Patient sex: M
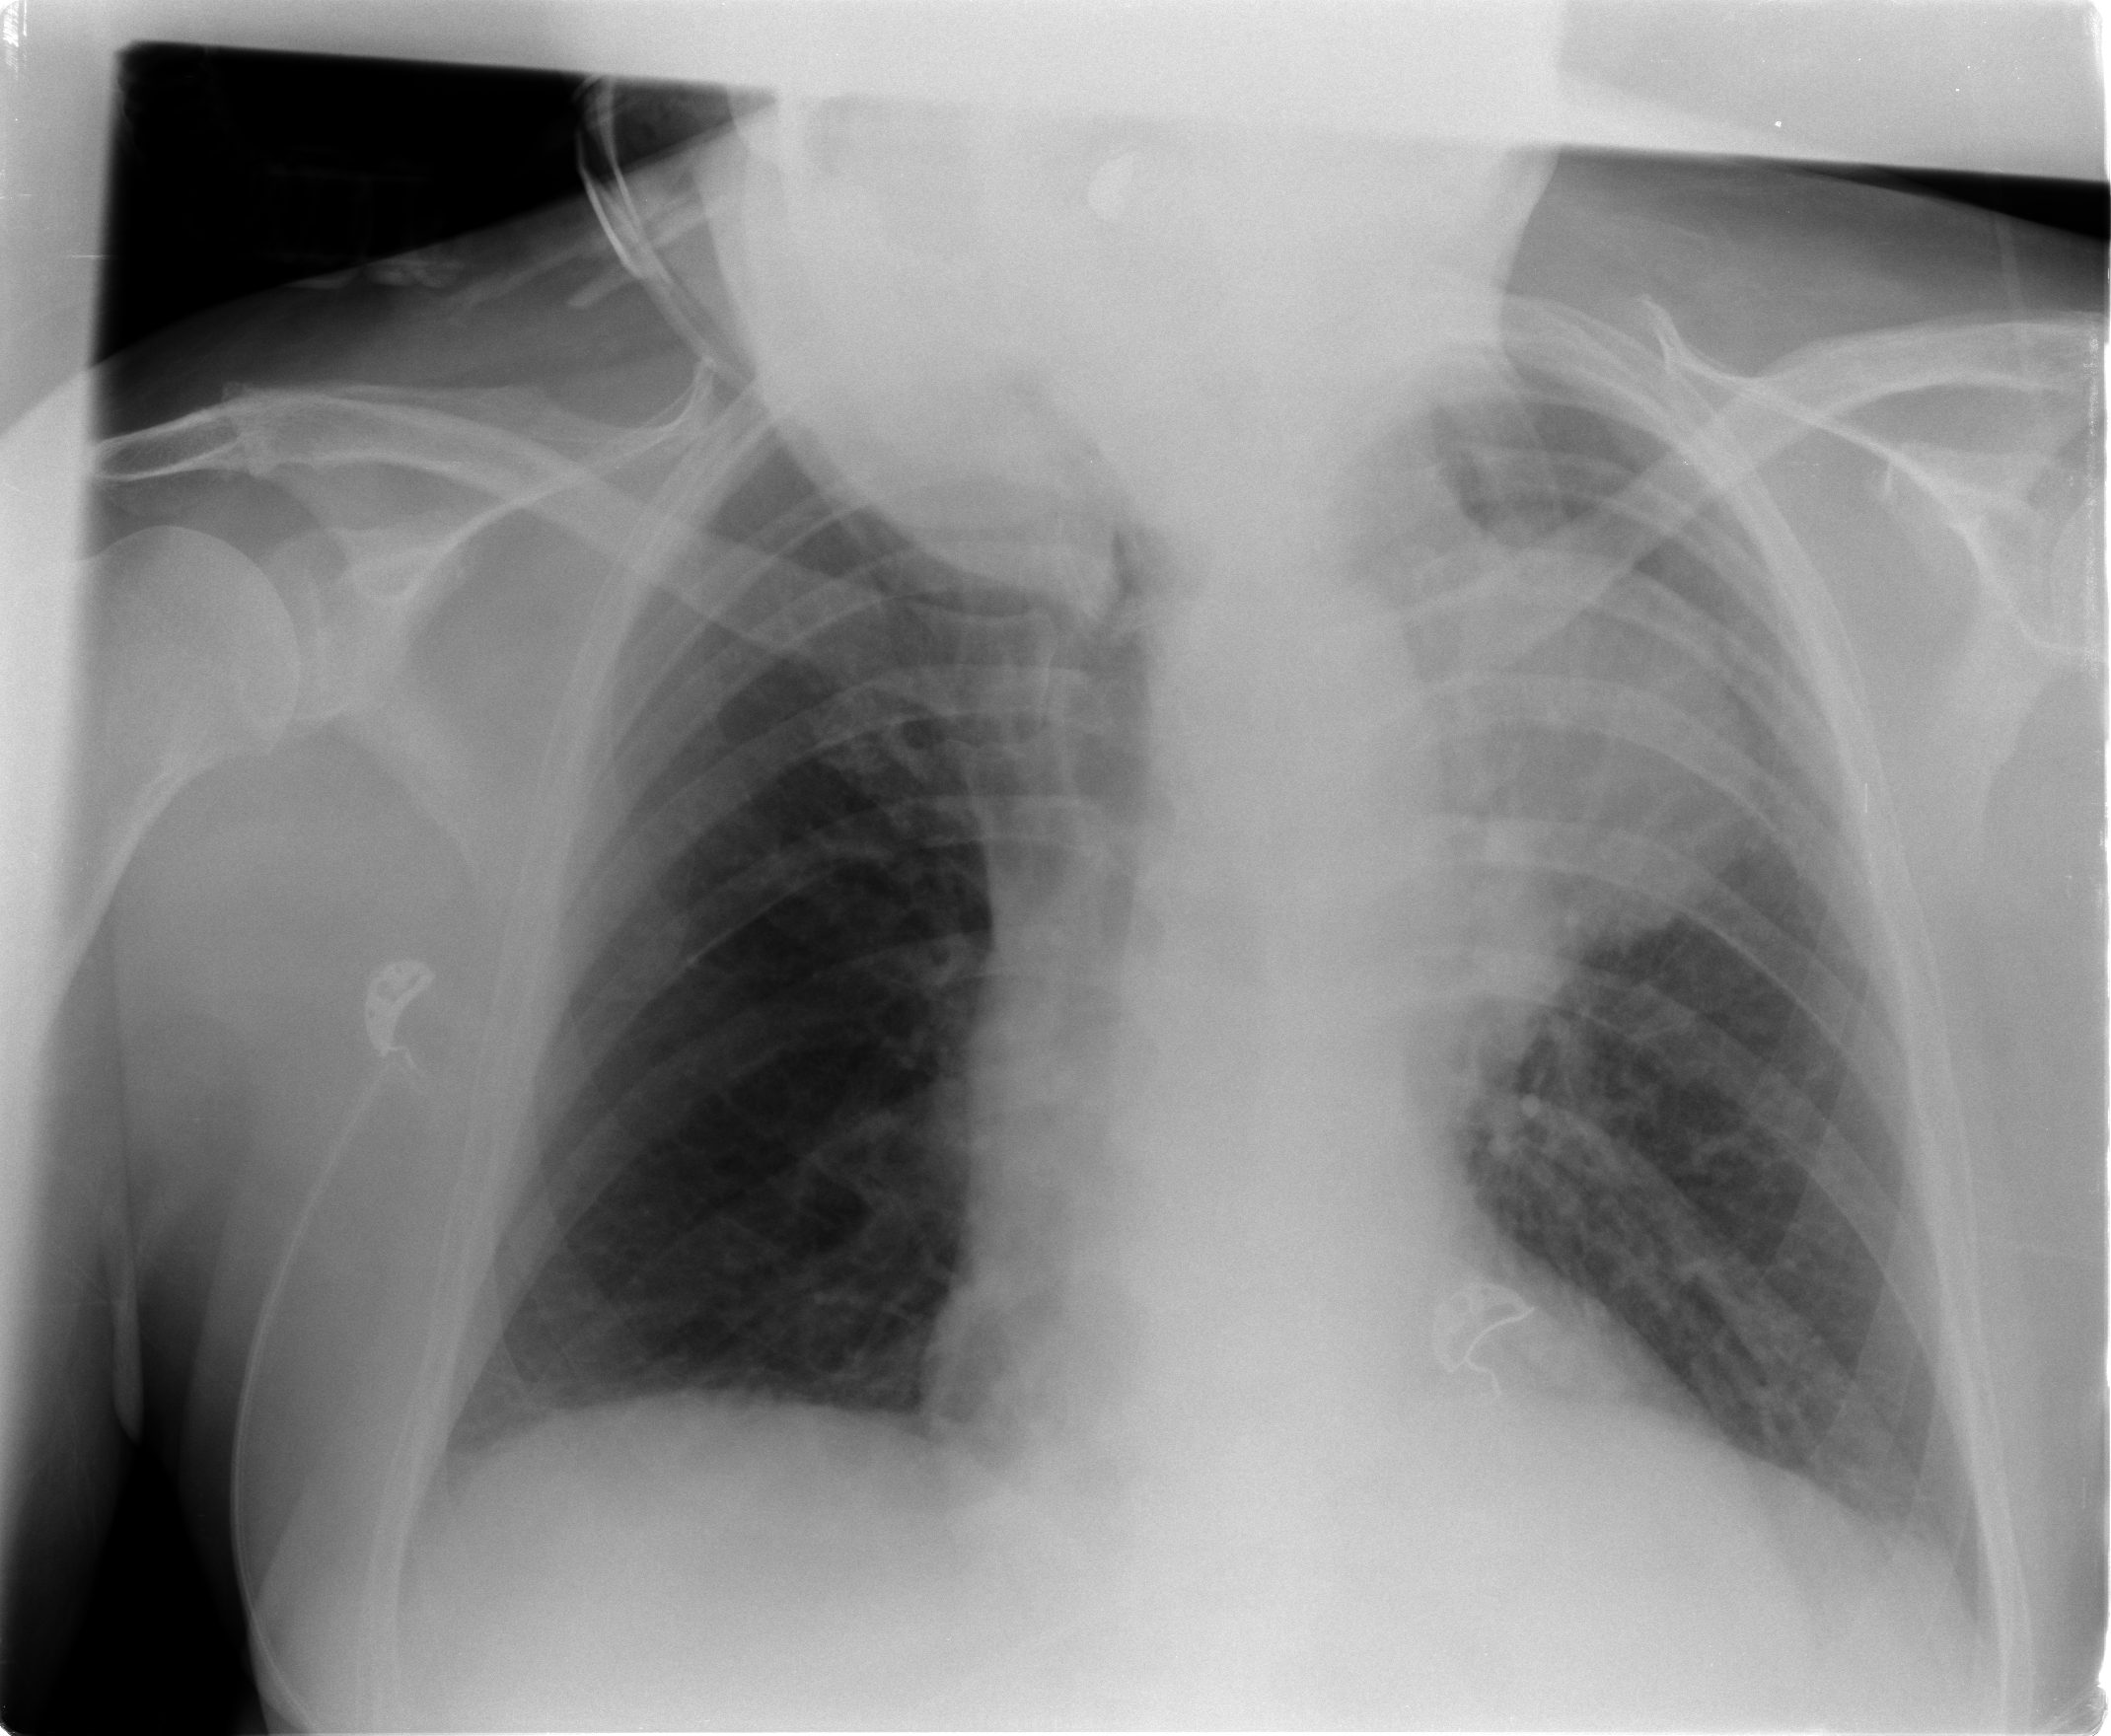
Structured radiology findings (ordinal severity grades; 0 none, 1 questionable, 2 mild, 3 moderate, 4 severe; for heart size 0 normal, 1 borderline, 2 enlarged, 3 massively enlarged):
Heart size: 0
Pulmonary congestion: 0
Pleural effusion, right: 0
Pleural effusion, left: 0
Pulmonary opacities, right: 0
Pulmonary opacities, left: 0
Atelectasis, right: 0
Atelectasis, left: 3